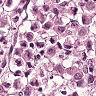
Metastatic tissue present: yes